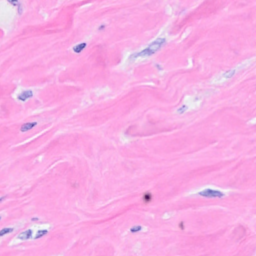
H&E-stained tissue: Breast